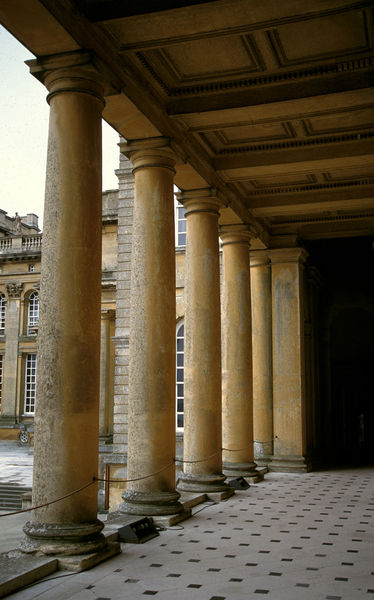
Titel: Nordfassade, westliche Kolonnade, Innen
Künstler: John Vanbrugh
Standort: Woodstock, Oxfordshire
Institution: Blenheim Palace
Schlagwörter: himmel, schatten, weiß, gelb, braun, fenster, grau, licht, pfeiler, schwarz, säulen, dach, gebäude, haus, schloss, beige, karo, architektur, barock, sockel, stein, steine, boden, decke, balkon, bilder, fassade, kette, hof, pilaster, treppe, treppen, dick, detail, dekor, durchgang, geländer, stufen, plinthe, foto, photographie, gang, arkade, außen, innenhof, loggia, veranda, eckig, palast, balustrade, mauerwerk, fliesen, holzdecke, mosaik, arkaden, kapitelle, kapitell, photo, quadrate, schnörkel, öffnung, gesims, kassetten, kassettendecke, dorisch, säulenbasis, schaft, wulst, bau, absperrung, gebälk, plinte, kassette, säulengang, dreckig, kollonade, arkatur, versaille, kassettierung, basen, säulenordnung, kolonaden, dorische säulen, baluster, geböude, kastendecke, ganz, attisch, bodenplatte, anuli, begäude, trochilus, court d`honour, kupell, platu, dorsich, sttisch, atisch, kassettendeke